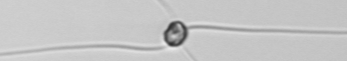
Label: Chaetoceros_danicus